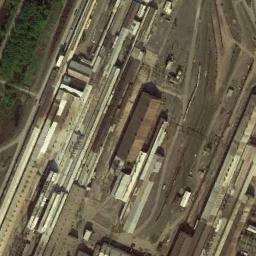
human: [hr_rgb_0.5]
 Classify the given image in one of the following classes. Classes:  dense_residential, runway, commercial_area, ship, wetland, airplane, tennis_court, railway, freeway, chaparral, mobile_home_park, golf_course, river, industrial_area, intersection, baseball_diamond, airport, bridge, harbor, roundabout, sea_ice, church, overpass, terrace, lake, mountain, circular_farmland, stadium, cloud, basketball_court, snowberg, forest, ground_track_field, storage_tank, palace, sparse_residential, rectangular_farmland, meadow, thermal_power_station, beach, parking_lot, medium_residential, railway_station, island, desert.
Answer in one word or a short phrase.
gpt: industrial_area